Question: I want to plot a very simple line plot (timeseries chart, actually). The only thing I want is the line to appear not in black but in the first color of the default color wheel that 'ggplot2' uses (i.e. replace the default "black" --- which might be specified somewhere --- with the first color of the default ggplot2 color palette).
I have only come up with a non-elegant version where I manually specify the HCL value of the first color ('hcl(h=15, l=65, c=100)') - thanks to info in this answer: <URL>
Isn't there a more elegant way? I've also thought about including a factor variable which only has one value and then specifying 'colour=as.factor(MyFactorVariable)', but this messes up the 'na.rm = T' somehow (because I need to have gaps in the line where NAs appear).
Data sample:
'''
structure(list(Date = structure(c(15701, 15702, 15703, 15704,
15705, 15706, 15707, 15708, 15709, 15710, 15711, 15712, 15713,
15714, 15715, 15716, 15717, 15718, 15719, 15720, 15721, 15722,
15723, 15724, 15725, 15726, 15727, 15728, 15729, 15730, 15731,
15732, 15733, 15734, 15735, 15736, 15737, 15738, 15739, 15740
), class = "Date"), Additions = c(398L, 212L, 171L, 133L, 124L,
99L, 105L, 103L, 99L, 101L, 104L, 102L, 99L, 70L, 76L, 95L, 51L,
76L, 76L, 65L, 73L, 84L, 71L, 82L, 47L, 78L, 65L, 73L, 79L, 64L,
45L, NA, NA, NA, NA, NA, NA, NA, 149L, 198L)), .Names = c("Date",
"Additions"), row.names = c(NA, 40L), class = "data.frame")
'''
Code:
'''
p <- ggplot(data, aes(Date, Additions), na.rm = T)
p <- p + geom_line(colour=hcl(h=15, l=65, c=100)) + scale_x_date(labels = date_format("%B"))
p <- p + xlab("Date of addition") + ylab("Daily additions to user database")
p <- p + theme_minimal() + theme(plot.margin = unit(c(1,1,1,1), "cm"),
axis.title.x = element_text(vjust=-1),
axis.title.y = element_text(angle=90, vjust=0),
panel.grid.minor = element_blank(),
plot.background = element_rect(fill = rgb(0.99,0.99,0.99))
)
p
'''
This gives:

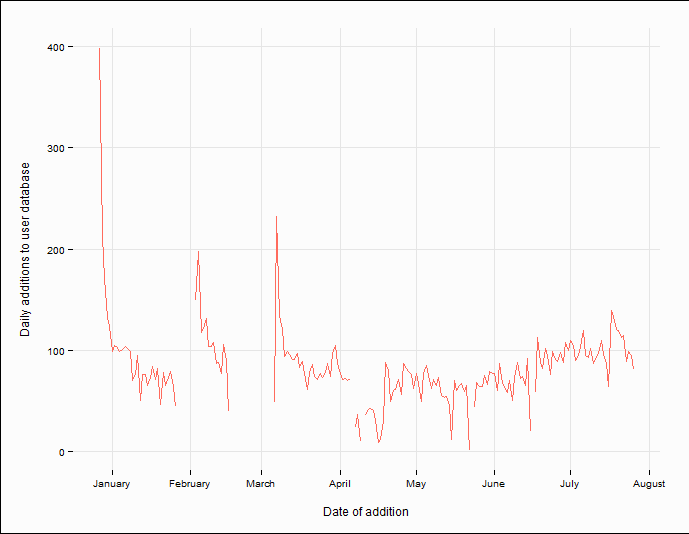
Answer: Is this elegant enough?
'''
ggdefault_cols <- function(n) hcl(h=seq(15, 375-360/n, length=n)%%360,
c=100, l=65)
#First 4 ggplot default colours:
ggdefault_cols(4)
#[1] "#F8766D" "#7CAE00" "#00BFC4" "#C77CFF"
ggplot(data, aes(Date, Additions), na.rm = T) +
geom_line(colour=ggdefault_cols(1))
'''